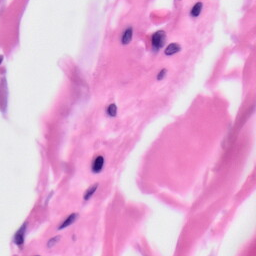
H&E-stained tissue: Skin